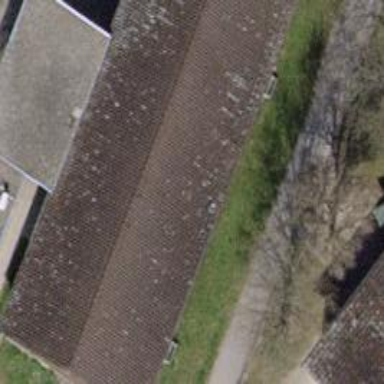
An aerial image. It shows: Shed building.